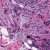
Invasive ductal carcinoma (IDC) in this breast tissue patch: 0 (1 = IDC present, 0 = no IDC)